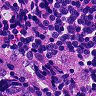
Metastatic tissue present: no